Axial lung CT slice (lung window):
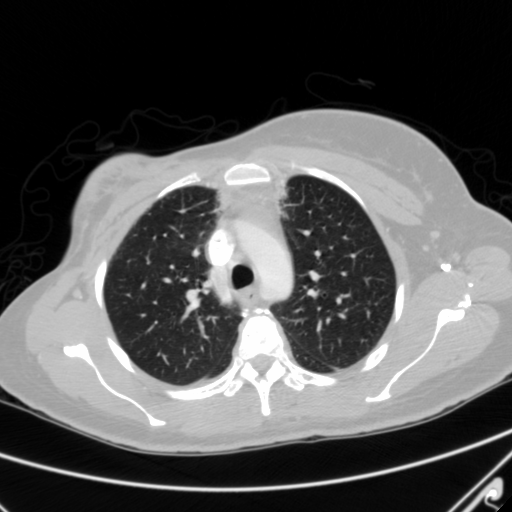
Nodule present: no